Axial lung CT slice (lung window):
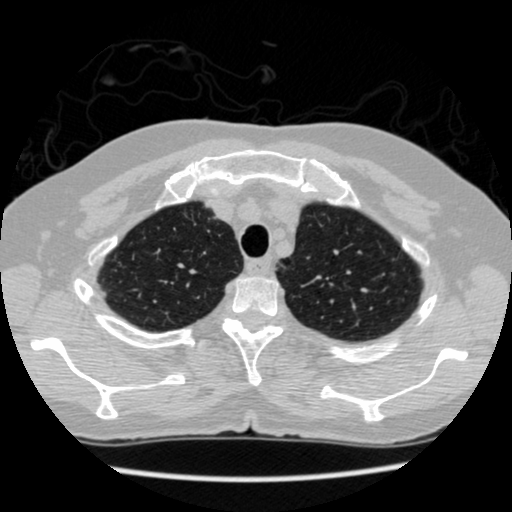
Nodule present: no